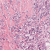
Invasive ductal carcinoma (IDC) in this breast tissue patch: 1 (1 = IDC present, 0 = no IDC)